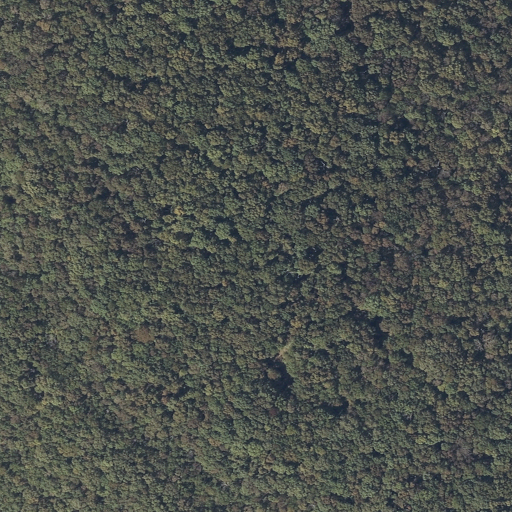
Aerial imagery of cape in Alabama named Blair Point containing only deciduous forest